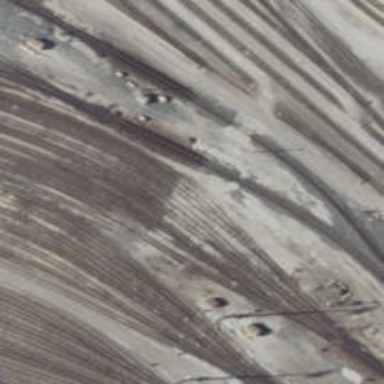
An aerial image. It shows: Railway yard used for servicing trains.